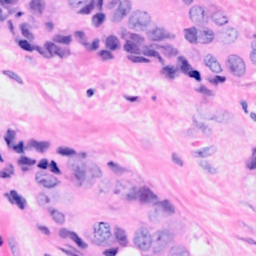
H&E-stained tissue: Breast